Question: Although I now realize that the trick to getting Eclipse to stop at your breakpoints, when PHP scripts are executed from POST and GET requests from ajax/curl, is to make sure the 'XDEBUG_START_SESSION' variable is set in all the requests you want the debugger to be aware of, this seems to only work when all of your paths on the web server are the normal relative kind.
However, if you happen to have some aliased paths on the webserver, such as by way of the httpd <URL> directive, XDebug then has trouble associating the paths of the files in your workspace with their path in a site URL.
I have the following directory setup:

Here's how the web server is setup:
'''
ServerName test.local
DocumentRoot "C:\Users\me\projects\testproject\start\here"
Alias /post "C:\Users\me\projects\testproject\post"
<Directory "C:\Users\me\projects\testproject">
Require all granted
</Directory>
'''
I would think this is what the Path Mapping tab is for, found in 'Debug Configurations -> Server -> Configure... -> Path Mapping'. Everywhere I look, I'm told to set 'Path on server' to the filesystem path on the webserver for a directory or file, and to set 'Local path' to its path in your filesystem or workspace. I also tried setting 'Path on server' to the site URL path I wanted to map to the 'Local path', but neither configuration results in breaking on a line in a POSTed PHP script.
I turned on logging for XDebug, to compare messages for a breakpoint that it properly stops on, because it's in the file the the debugger starts at, and a breakpoint in the script executed by way of POST request, which is unfortunately not stopping. It will stop in this file if the '/post' path correspond with a post directory at the 'DocumentRoot', but not if the post directory is somewhere else and the "fake" '/post' path in the site URL is aliased to it.
In my <URL>, there are several log entries for line 28 in index.php, the file for which it is properly breaking. Line 3 in message.php has an entry as well, and the URL-encoded path looks correct, but I'm not seeing the same kind of entries.
How can Eclipse be configured to know that '/post' on the server means '/My Project/post' in the workspace?
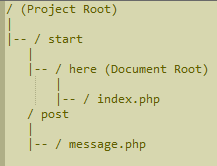
Answer: Oh my... it was simply a matter of setting to localhost, in my case, or just anything other than 'off':

It's great to confirm that this does fundamentally work, but I'm still confused as to why it's not in a much more complex project. With luck, I'll have more to share...